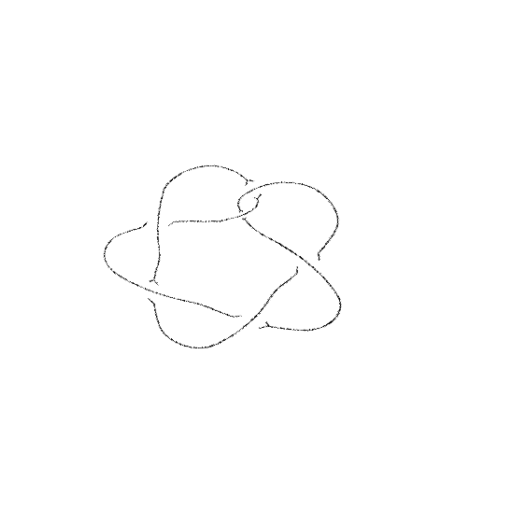
Crossing number: 6